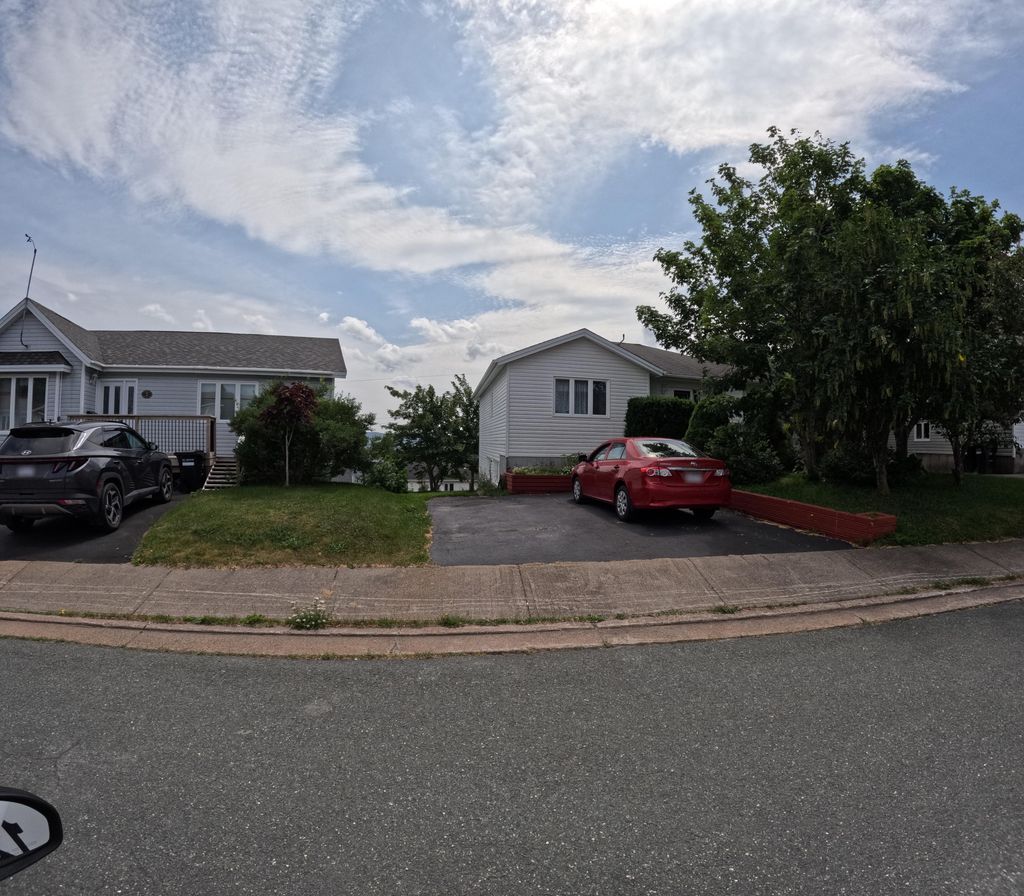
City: st_johns